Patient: sex M, age 42
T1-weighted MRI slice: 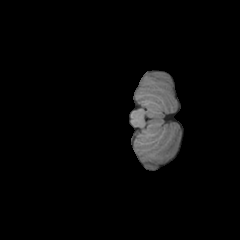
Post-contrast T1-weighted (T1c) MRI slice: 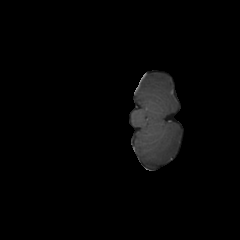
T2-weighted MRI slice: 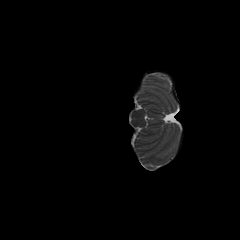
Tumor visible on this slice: no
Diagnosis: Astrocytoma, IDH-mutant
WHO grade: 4